Question:
I am trying to customize the hub or panorama style in WP8. Can I make Screen 1 by customizing the default hub or panorama style? I am having trouble in changing the default Screen 2 style. Is it possible, and how?
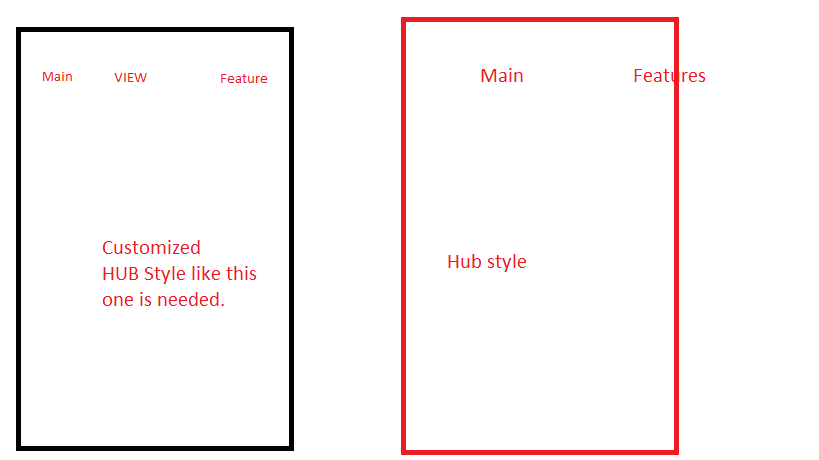
Answer: i would just create a custom header
'''
<phone:PhoneApplicationPage.Resources>
<Style x:Key="ItemHeaderCustomStyle" TargetType="TextBlock">
<Setter Property="FontSize" Value="44"/>
<Setter Property="Margin" Value="-12,24,30,0"/>
<Setter Property="CharacterSpacing" Value="-35"/>
<Setter Property="Foreground" Value="#EEEEEE"/>
<Setter Property="HorizontalAlignment" Value="Center"/>
<Setter Property="VerticalAlignment" Value="Center"/>
</Style>
</phone:PhoneApplicationPage.Resources>
<Grid x:Name="LayoutRoot" Background="Transparent">
<phone:Pivot>
<phone:PivotItem>
<phone:PivotItem.Header>
<TextBlock Text="main" Style="{StaticResource ItemHeaderCustomStyle}"/>
</phone:PivotItem.Header>
<StackPanel/>
</phone:PivotItem>
<phone:PivotItem>
<phone:PivotItem.Header>
<TextBlock Text="view" Style="{StaticResource ItemHeaderCustomStyle}"/>
</phone:PivotItem.Header>
<StackPanel/>
</phone:PivotItem>
<phone:PivotItem >
<phone:PivotItem.Header>
<TextBlock Text="features" Style="{StaticResource ItemHeaderCustomStyle}"/>
</phone:PivotItem.Header>
<StackPanel/>
</phone:PivotItem>
</phone:Pivot>
</Grid>
'''